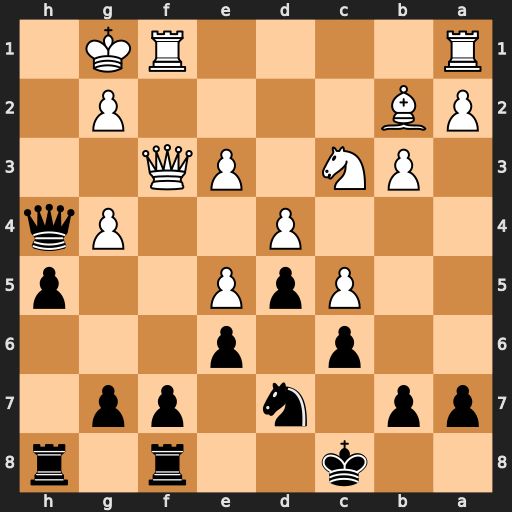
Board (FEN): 2k2r1r/pp1n1pp1/2p1p3/2PpP2p/3P2Pq/1PN1PQ2/PB4P1/R4RK1
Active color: b
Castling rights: -
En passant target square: -
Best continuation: hxg4